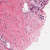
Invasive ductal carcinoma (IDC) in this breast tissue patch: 1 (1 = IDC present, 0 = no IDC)